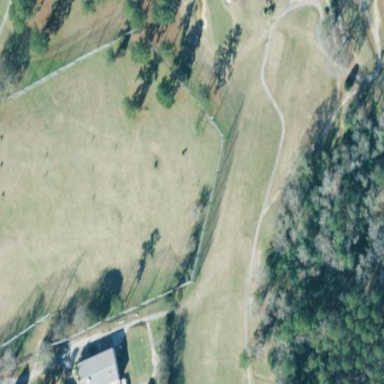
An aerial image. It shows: Grassy area designated for driving range golf.